Field crop: maize
Growth stage: 2
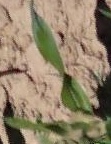
Species: maize